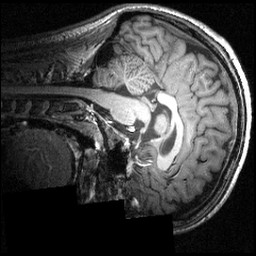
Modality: T1w
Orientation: sagittal
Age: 22
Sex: male
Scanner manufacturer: siemens
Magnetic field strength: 3.951 T
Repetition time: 1.5 s
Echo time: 0.00335 s